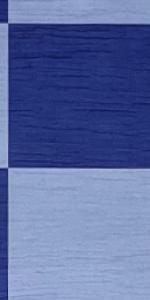
Label: Empty